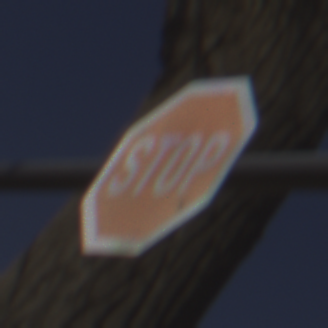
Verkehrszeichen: Stop
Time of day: Midday
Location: Outdoor (Nature)
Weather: Clear
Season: NotSpecified
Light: Natural